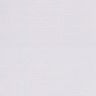
Metastatic tissue present: no